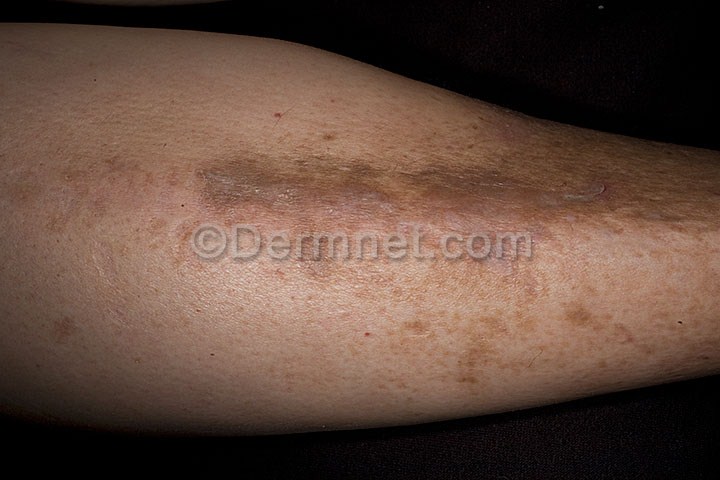
Disease: Systemic Disease